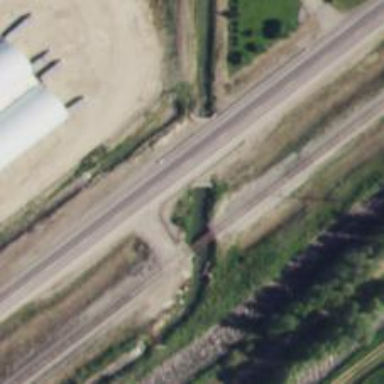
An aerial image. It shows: Culvert underpass for canal.